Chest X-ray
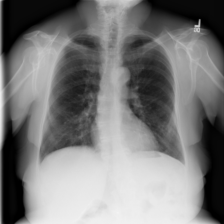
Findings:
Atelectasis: negative
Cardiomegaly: negative
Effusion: negative
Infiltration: negative
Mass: negative
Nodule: negative
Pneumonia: negative
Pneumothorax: negative
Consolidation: negative
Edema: negative
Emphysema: negative
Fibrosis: negative
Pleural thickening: negative
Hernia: negative